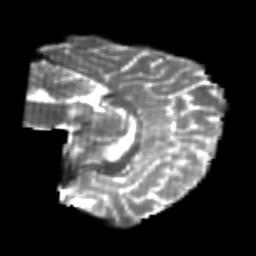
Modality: T2w
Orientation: sagittal
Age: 22
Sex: female
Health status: healthy
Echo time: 0.074 s